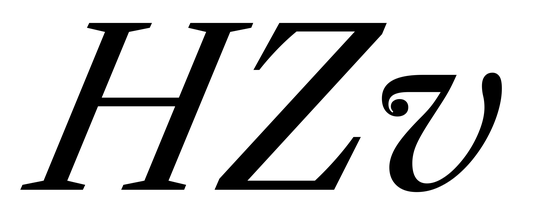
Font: LibreCaslonText-Italic_Italic